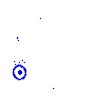
Particle: proton